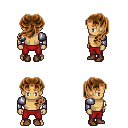
a pixel art fantasy rpg character, male body template, human, tanned skin, steel arm armor, red pants, brown princess hairstyle, brown shoes, four views (front, back, left, right), 2x2 character sprite sheet, small pixel art, hard edges, no anti-aliasing